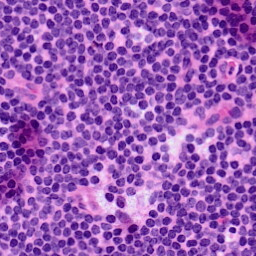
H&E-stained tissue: LymphNode